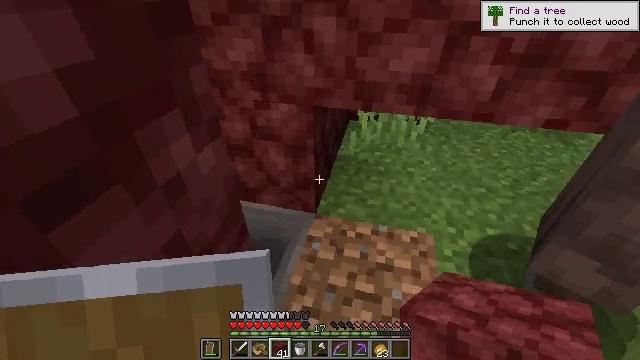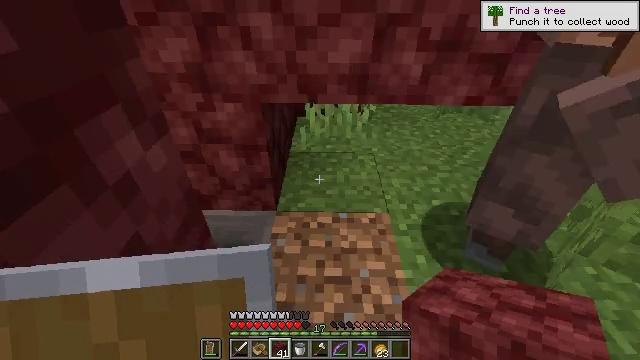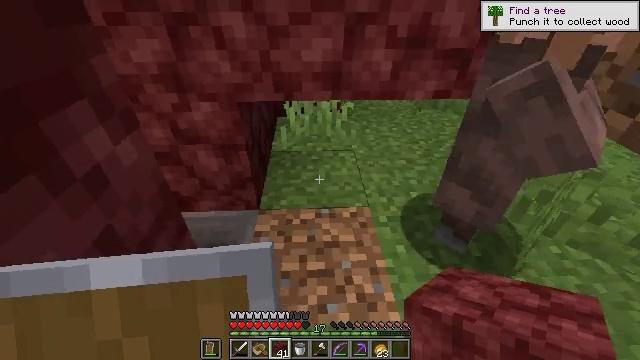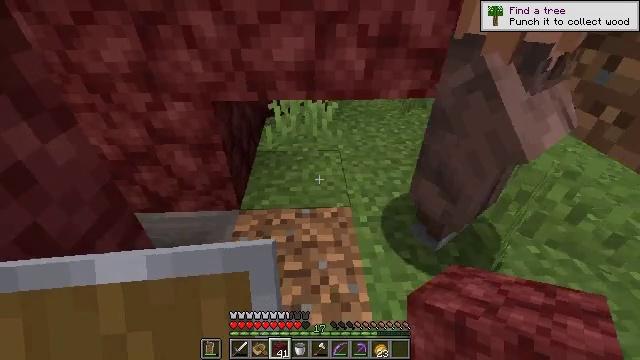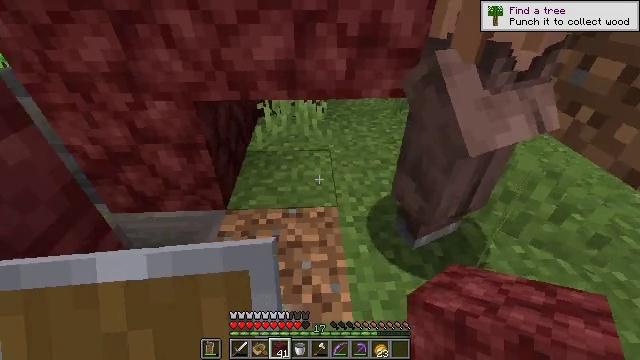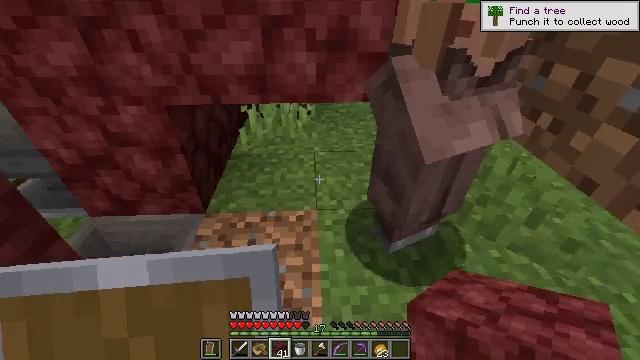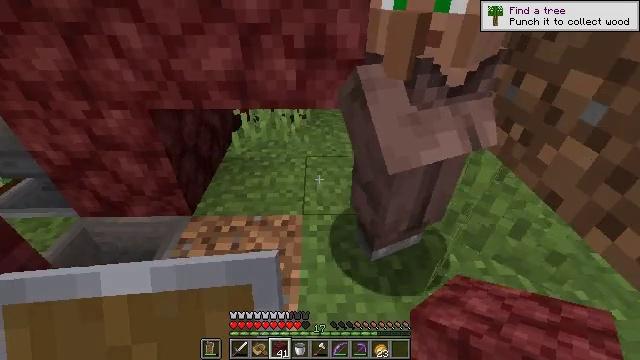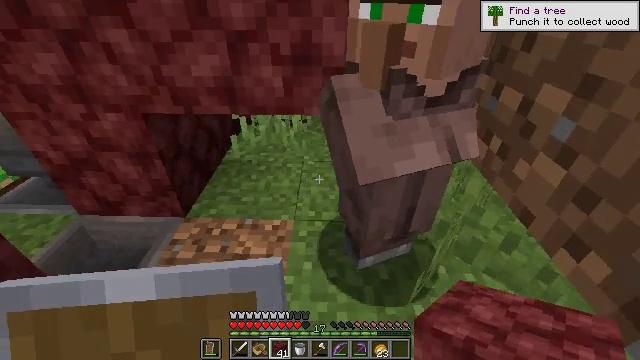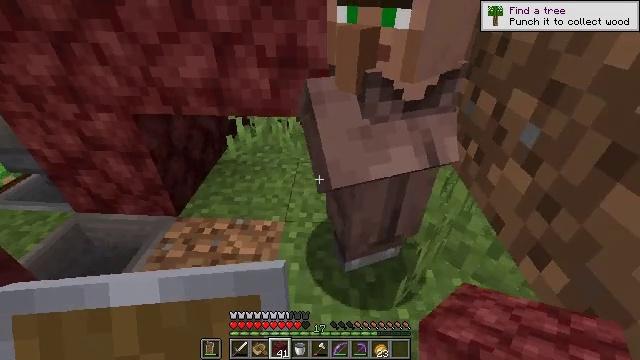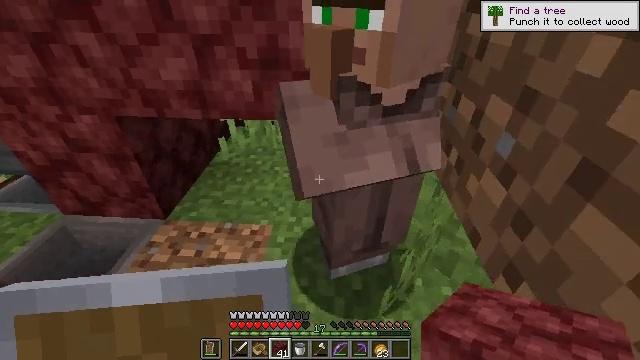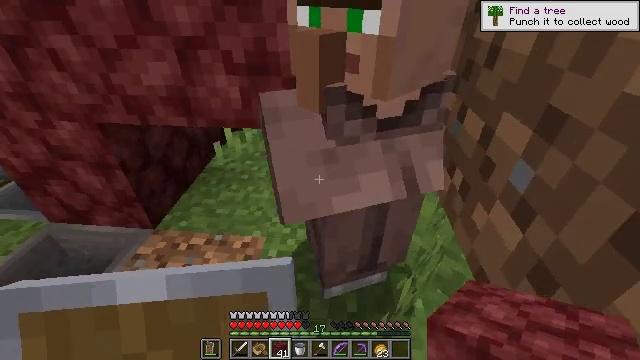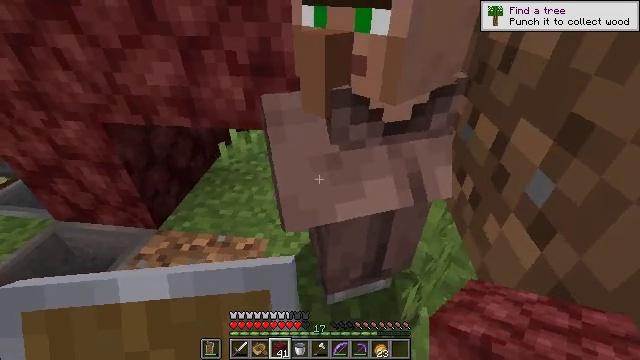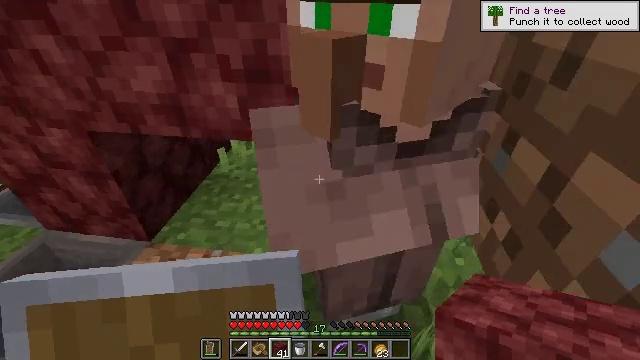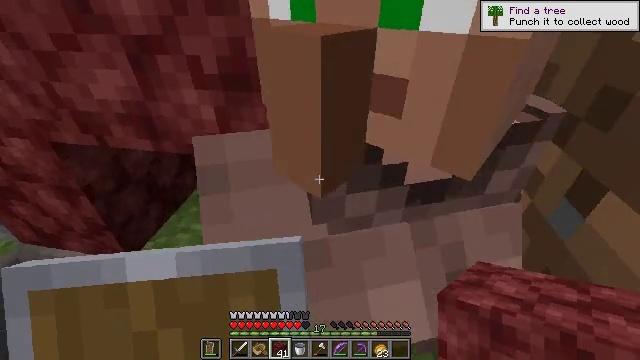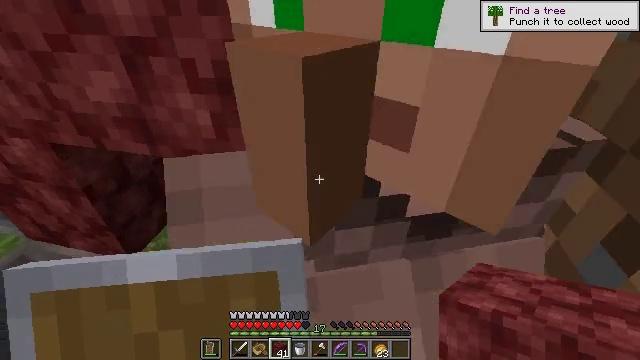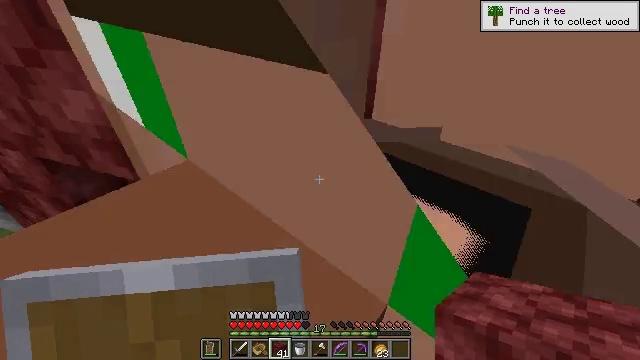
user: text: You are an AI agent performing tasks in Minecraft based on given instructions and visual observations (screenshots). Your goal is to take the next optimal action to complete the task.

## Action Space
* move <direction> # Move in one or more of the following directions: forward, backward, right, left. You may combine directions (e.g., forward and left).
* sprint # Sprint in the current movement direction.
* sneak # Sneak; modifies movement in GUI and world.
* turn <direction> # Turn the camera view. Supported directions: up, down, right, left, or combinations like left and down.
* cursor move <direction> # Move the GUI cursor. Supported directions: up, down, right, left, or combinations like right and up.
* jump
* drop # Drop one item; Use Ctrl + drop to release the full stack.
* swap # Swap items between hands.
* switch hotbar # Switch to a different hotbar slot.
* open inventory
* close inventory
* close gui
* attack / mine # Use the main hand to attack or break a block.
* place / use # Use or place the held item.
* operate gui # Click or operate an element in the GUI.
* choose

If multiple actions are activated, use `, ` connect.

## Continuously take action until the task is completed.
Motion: motion action
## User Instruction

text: Gather grass on the ground.
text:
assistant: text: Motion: move back and move right, turn right
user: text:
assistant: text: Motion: move back and move right, turn right
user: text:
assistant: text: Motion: move back and move right
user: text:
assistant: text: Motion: move back and move right
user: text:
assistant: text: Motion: move back and move right
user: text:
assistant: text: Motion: move back and move right, turn left
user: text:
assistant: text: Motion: move right, turn left
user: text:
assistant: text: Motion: move right, turn left
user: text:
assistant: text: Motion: move forward
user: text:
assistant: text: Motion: move forward, turn left
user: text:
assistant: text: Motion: move forward, turn left
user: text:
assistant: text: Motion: move forward, turn left
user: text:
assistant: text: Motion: move forward and move right, turn left
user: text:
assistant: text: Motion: move forward and move right, turn left
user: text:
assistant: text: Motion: move forward and move right, turn left
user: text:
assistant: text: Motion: move right, turn left
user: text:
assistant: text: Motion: move right, turn left
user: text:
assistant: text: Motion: turn left
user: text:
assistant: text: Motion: no_op
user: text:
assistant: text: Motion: no_op
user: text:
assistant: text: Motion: move back
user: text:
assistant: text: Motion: move back
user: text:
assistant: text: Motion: move back
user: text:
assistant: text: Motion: move back
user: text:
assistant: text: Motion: move back
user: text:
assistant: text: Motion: move back
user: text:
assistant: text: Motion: move back
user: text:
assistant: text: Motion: no_op
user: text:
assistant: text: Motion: turn right and up
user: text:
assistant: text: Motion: turn right and up